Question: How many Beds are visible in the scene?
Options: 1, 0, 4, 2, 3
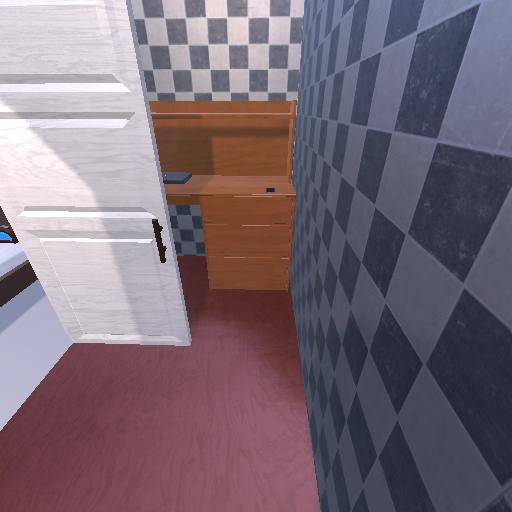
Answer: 1